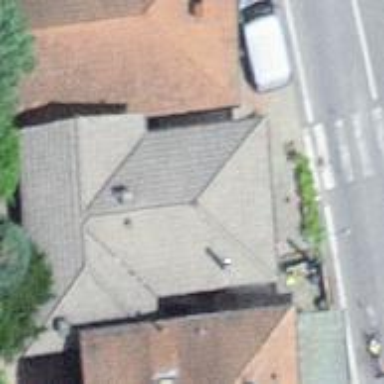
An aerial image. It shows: Restaurant.